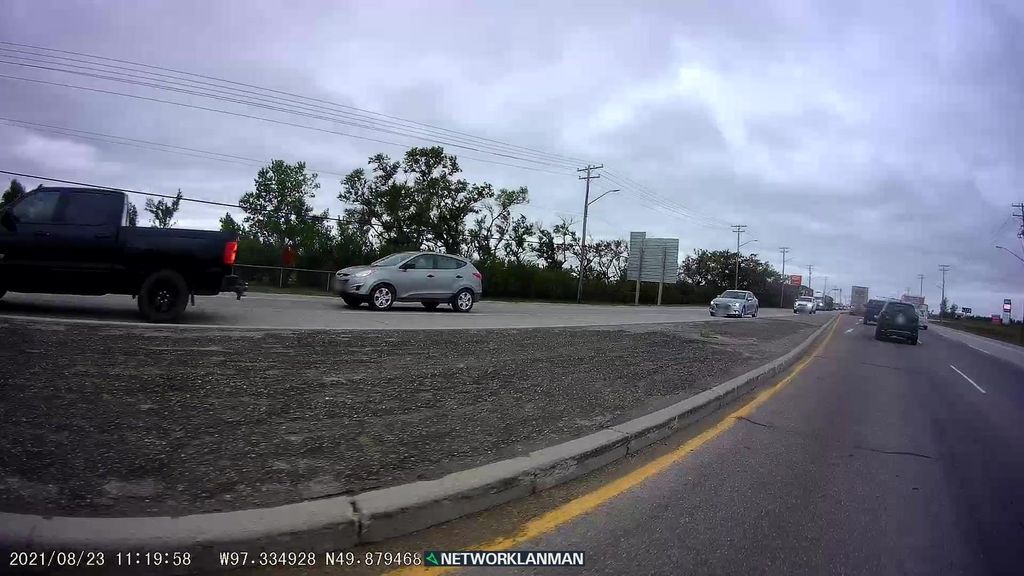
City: winnipeg